Question: How do I remove the NULL row,
or better yet, assign a unique value to that row, instead of NULL?
can you show me both way?

i try to use this as a fact table so i can connect a relationship on powerbi
but i got a many to many relationship, i think assigning a value to the NULL might able to solve the problem
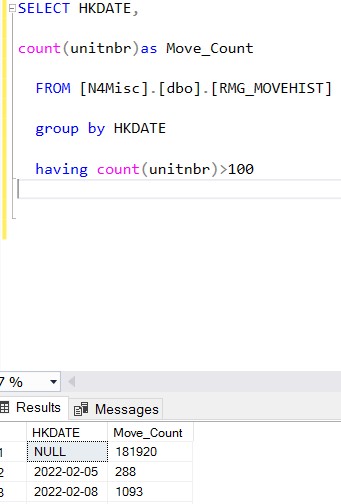
Answer: To the 'NULL' group, filter it off:
'''
SELECT HKDATE, COUNT(unitnbr) AS Move_Count
FROM [N4Misc].[dbo].[RMG_MOVEHIST]
WHERE HKDATE IS NOT NULL
GROUP BY HKDATE;
'''
To the 'NULL' group, but label it as something else, use 'COALESCE':
'''
SELECT COALESCE(CONVERT(varchar(10), HKDATE, 120), 'MISSING') AS HKDATE,
COUNT(unitnbr) AS Move_Count
FROM [N4Misc].[dbo].[RMG_MOVEHIST]
GROUP BY CONVERT(varchar(10), HKDATE, 120);
'''